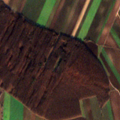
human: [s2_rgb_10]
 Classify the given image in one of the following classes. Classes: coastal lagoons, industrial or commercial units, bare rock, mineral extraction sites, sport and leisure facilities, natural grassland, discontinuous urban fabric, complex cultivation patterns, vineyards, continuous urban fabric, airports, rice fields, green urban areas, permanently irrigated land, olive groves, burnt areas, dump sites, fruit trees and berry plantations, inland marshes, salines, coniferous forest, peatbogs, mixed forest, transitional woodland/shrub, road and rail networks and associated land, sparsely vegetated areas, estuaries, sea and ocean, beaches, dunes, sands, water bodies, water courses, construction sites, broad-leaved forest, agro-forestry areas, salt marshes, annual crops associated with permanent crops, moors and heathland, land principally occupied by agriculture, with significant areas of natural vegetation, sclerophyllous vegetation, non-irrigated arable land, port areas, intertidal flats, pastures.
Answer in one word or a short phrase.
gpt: non-irrigated arable land, broad-leaved forest